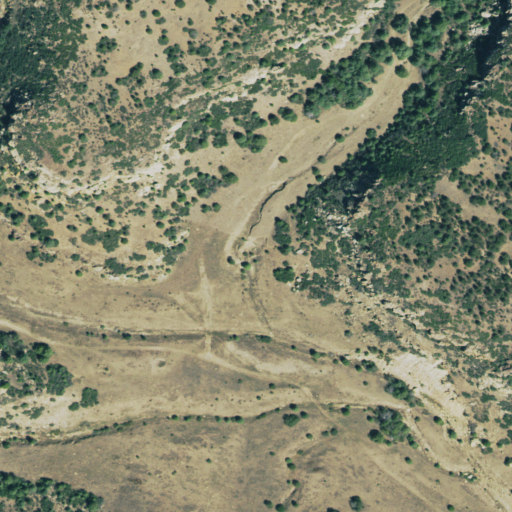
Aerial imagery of valley in Colorado named Flathead Canyon containing shrub, evergreen forest, and grassland